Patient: sex F, age 35
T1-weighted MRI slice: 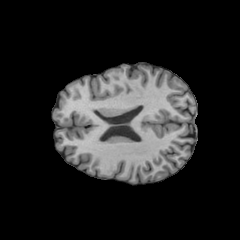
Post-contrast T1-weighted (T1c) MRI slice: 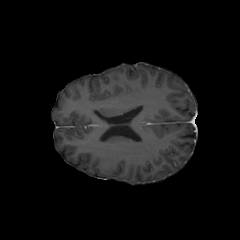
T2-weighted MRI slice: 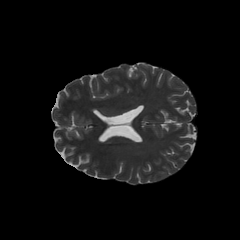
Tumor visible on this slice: no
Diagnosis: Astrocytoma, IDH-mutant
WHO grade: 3